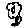
Label: flower